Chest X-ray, PA view. Patient: 20 years old, sex M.
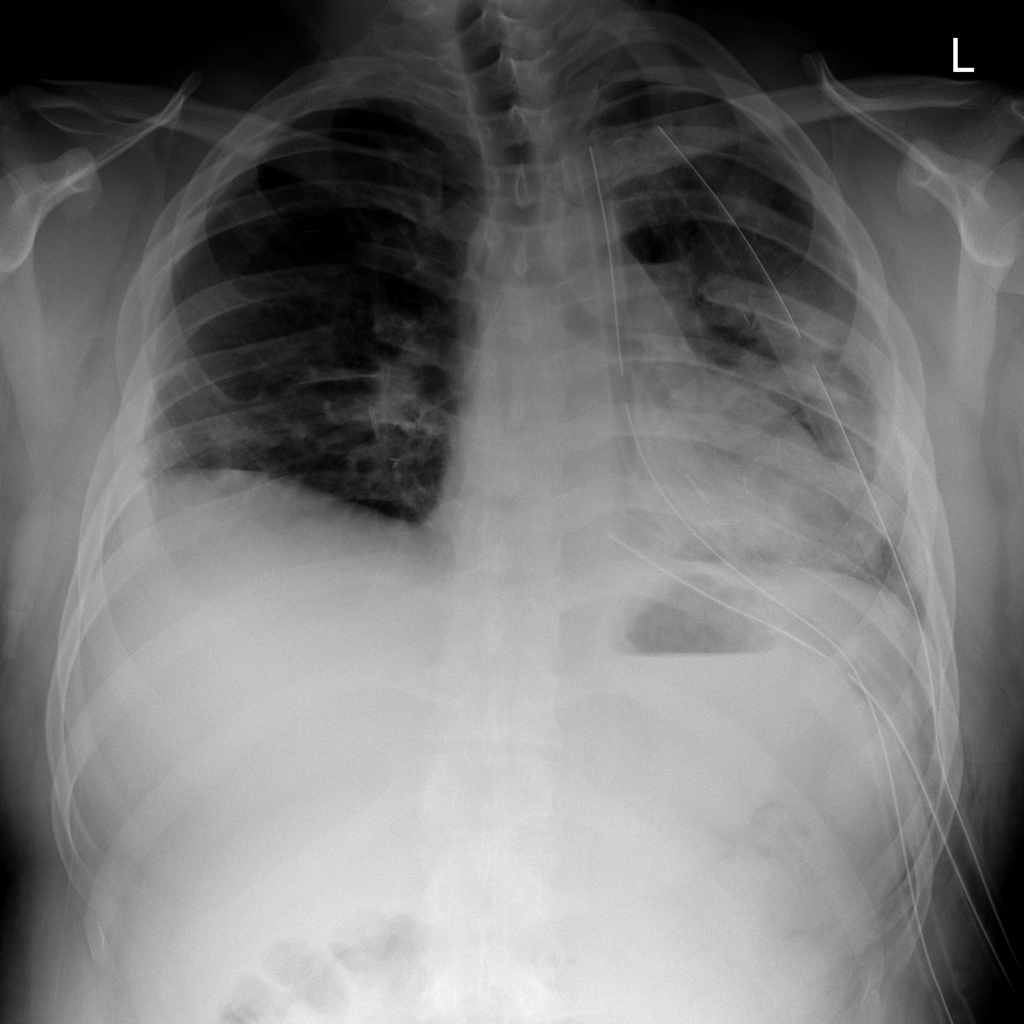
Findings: Pneumothorax